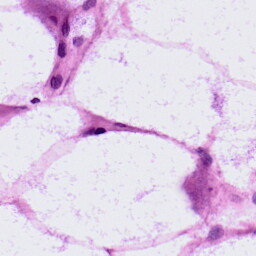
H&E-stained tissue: LymphNode